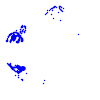
Particle: proton